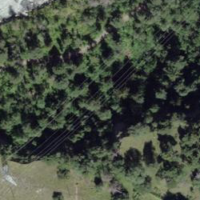
EUNIS habitat code: 24
Species observed at this site:
Clematis vitalba